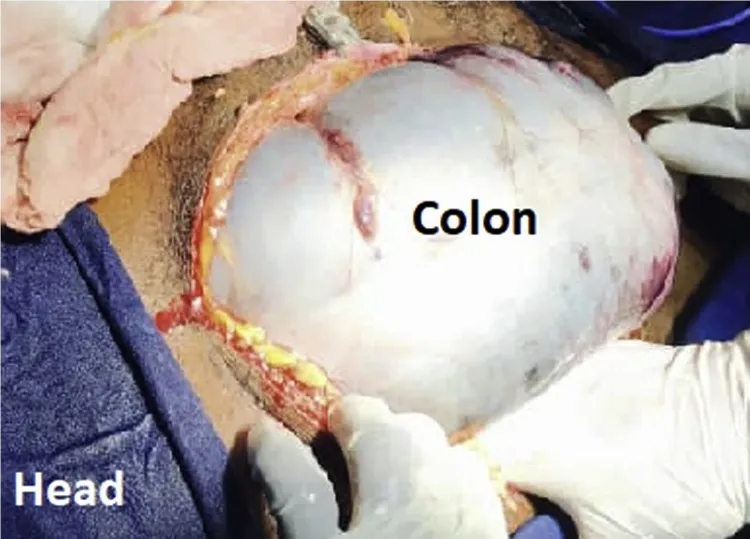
Appearance at Laparotomy.
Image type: medical_photograph (other_medical_photograph)